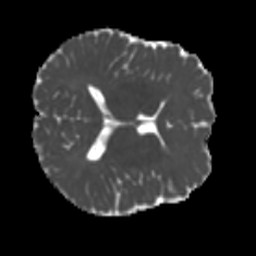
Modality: MD
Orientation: axial
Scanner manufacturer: siemens
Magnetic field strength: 3 T
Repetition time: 4 s
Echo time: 0.0594 s